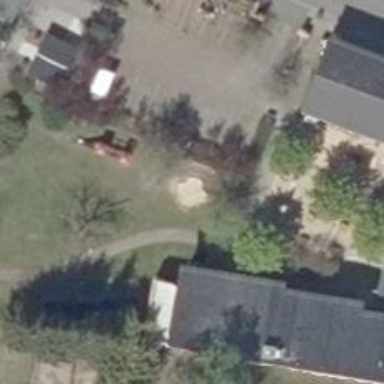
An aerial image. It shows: Playground area for leisure activities on the land.